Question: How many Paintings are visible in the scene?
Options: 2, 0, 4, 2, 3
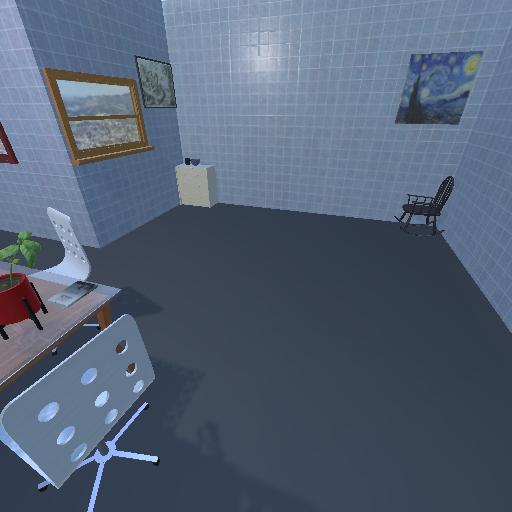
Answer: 2